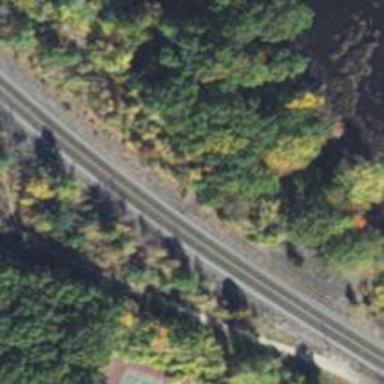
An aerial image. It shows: Disused railway siding.